Question: We need to insert decimal values into a XML document (done by a XML writer) which works fine. First we used 'XmlConvert.ToString(myDecimalValue)' which printed the value with four digits. Now we are forced to use always two digits and we tried to change this but with no luck so far.
First we dropped the use of 'XmlConvert' because we found not overload that allows us to format the decimal so we tried 'myDecimalValue.ToString("0.00")' which prints only two digits but replaces the '.' with a ',' which is not valid in our case.
'25000.00m''25000.00'
'''
decimal m_nAmt;
public decimal Amount
{
get
{
return m_nAmt;
}
set
{
if ((value < 0M) || (value > 999999999.99M))
{
throw new ArgumentOutOfRangeException();
}
if (SepaUtil.DecimalPlaces(value) > 2)
{
throw new ArgumentException();
}
m_nAmt = value;
}
}
'''
And where is is written
'''
// the original method
XmlConvert.ToString(m_nAmt);
'''
Both methods are member of the same class;
Here is a example of a value written into the Xml file
'''
<InstdAmt Ccy="EUR">3360.0000</InstdAmt>
'''
-
'ControlSum''XmlConvert''XmlConvert''XmlConvert'

It seems that the 'XmlConvert.ToString()' or 'decimalvalue.ToString()' applies four decimal places because the original value had four '0' applied which got ignored by the 'SepaUtil.DecimalPlaces(value)' check (because '0' get ignored) and are not shown within the "Immediate Window" of VS2012. So I changed
'''
m_nAmt = value;
'''
to
'''
m_nAmt = Math.Round(value,2);
'''
to ensure always two decimal places. This way will add missing decimal places and truncate if there are more.
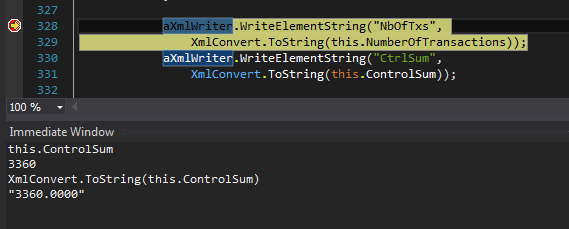
Answer: Assuming this really is 'decimal', I suggest you round the decimal value :
'''
decimal rounded = Math.Round(original, 2);
string roundedText = XmlConvert.ToString(rounded);
'''
Obviously you can specify appropriate rounding/truncation behaviour, too.
While you just specify the invariant culture instead as per PMF's answer, I would consider the above to be clearer in what you're trying to achieve:
- -
One difference, however - in my version above, if the original number only has one decimal place (or none), you'll end up with (say) "15.5". If you explicitly format the string with the invariant culture, you'll end up with "15.50". If you definitely want exactly 2 decimal places (no fewer) then PMF's answer is a more suitable one.